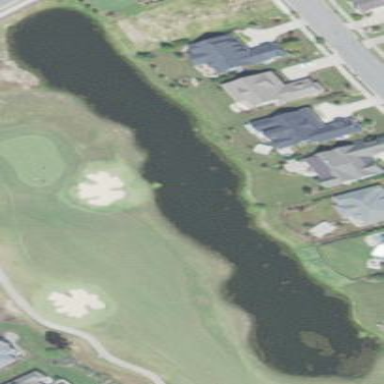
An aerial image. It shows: Water hazard on golf course. The hazard is natural water feature.